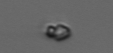
Label: Heterocapsa_rotundata